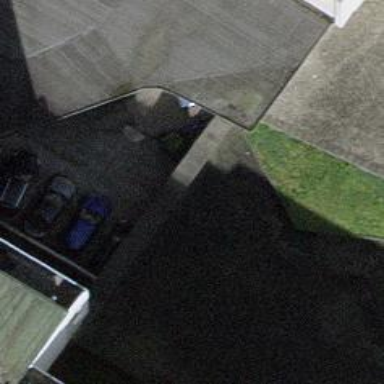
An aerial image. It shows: Driveway tunnel with asphalt surface for service vehicles.